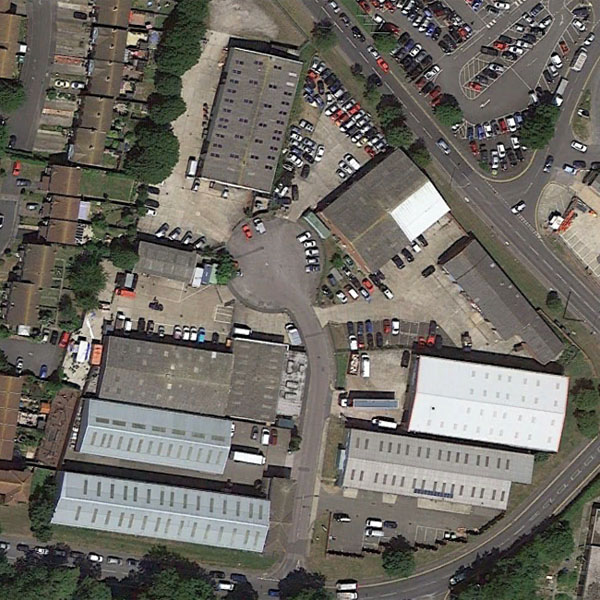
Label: Industrial